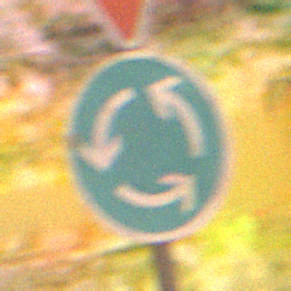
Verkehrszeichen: Kreisverkehr
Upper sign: VorfahrtGewaehren
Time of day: Night
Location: Outdoor (Nature)
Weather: Clear
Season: NotSpecified
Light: Natural